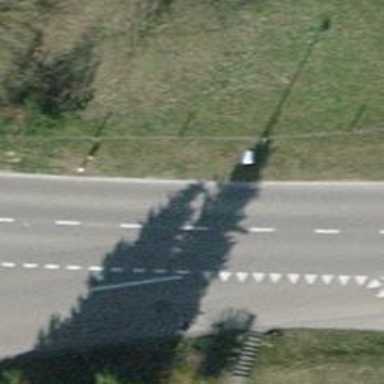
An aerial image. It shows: Tertiary road with asphalt surface and no sidewalk.